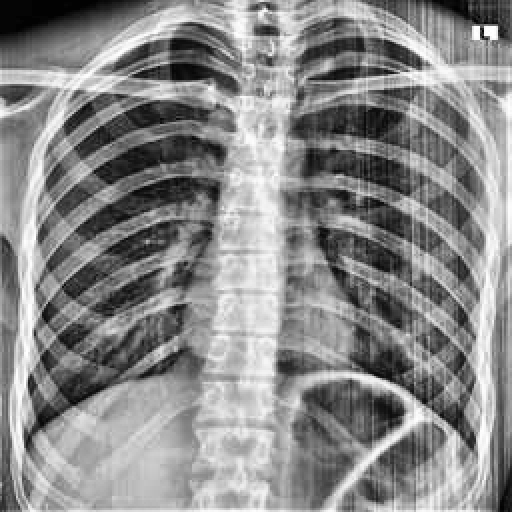
Finding: NORMAL